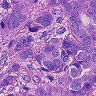
Metastatic tissue present: yes